Question: I am using following XSLT to remove empty nodes from the XML. It is working fine by removing the empty nodes but it is also adding CRLF in place of removed nodes.
'''
<xsl:output omit-xml-declaration="yes" method="xml" version="1.0" />
<xsl:template match="*[not(child::node())]"/>
<xsl:template match="@*|node()">
<xsl:copy>
<xsl:apply-templates select="@* | node()"/>
</xsl:copy>
</xsl:template>
'''

I don't need these CRLFs. Please suggest!
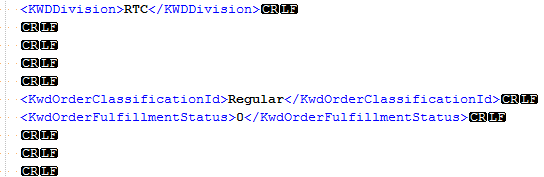
Answer: It's not anything, but it is also not the left over whitespace text nodes between the elements in the original XML. If your XML has no mixed content then the simplest approach is to remove the whitespace-only text nodes and then re-indent the result tree:
'''
<xsl:strip-space elements="*" />
<xsl:output omit-xml-declaration="yes" method="xml" version="1.0" indent="yes" />
'''
If you need to preserve the indentation from the original XML then you need to be slightly more creative
'''
<xsl:template match="*[not(child::node())]"/>
<xsl:template match="text()[not(normalize-space())]
[preceding-sibling::node()[1][self::*][not(child::node())]]" />
'''
The second template will squash whitespace-only text nodes that immediately follow an element that has been squashed by the first template.